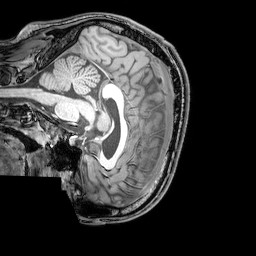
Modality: T1w
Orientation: sagittal
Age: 23
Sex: male
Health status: healthy
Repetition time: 0.081 s
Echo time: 0.037 s